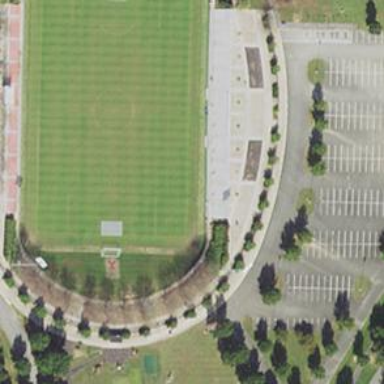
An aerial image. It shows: Stadium for leisure activities on land.